Question: I am trying to list dates of the month vertically, so far my table looks as followed:

I have today's date however I need to list 18 days from today vertically. As well as generate the cells against these dates. From my index.html.erb I understand that I have the following '@dates' variable isn't being set properly in my controller.
> '@dates' variable isn't being set properly, if you add the statement
<%= debug @dates %> to your view you can inspect what it's being
Controller: <URL>
Index: <URL>
Model: <URL>
I understand that I will need to change my controller's index action so it is able to list 18 days from today. I was thinking of doing something somewhat similar.. - 'Time.now+18.days' However I am not sure if something like this would solve my problems? As I'm not fully sure how to implement this into my controller. What is the best possible solution?
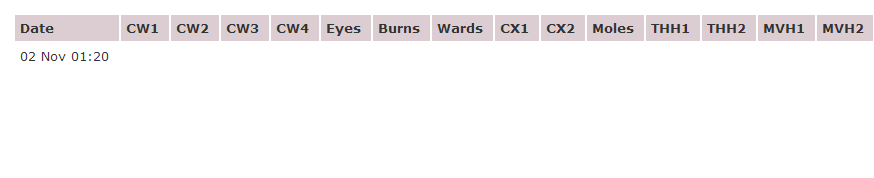
Answer: '''
t1 = Date.today
t2 = Date.today.end_of_month
@dates = (t1..t2).to_a
# (t1..t2) is a Range object - .to_a call will change it to an array object with values in the range as elements
'''